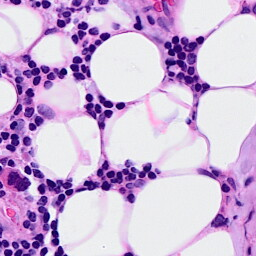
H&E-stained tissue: Breast